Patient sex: F
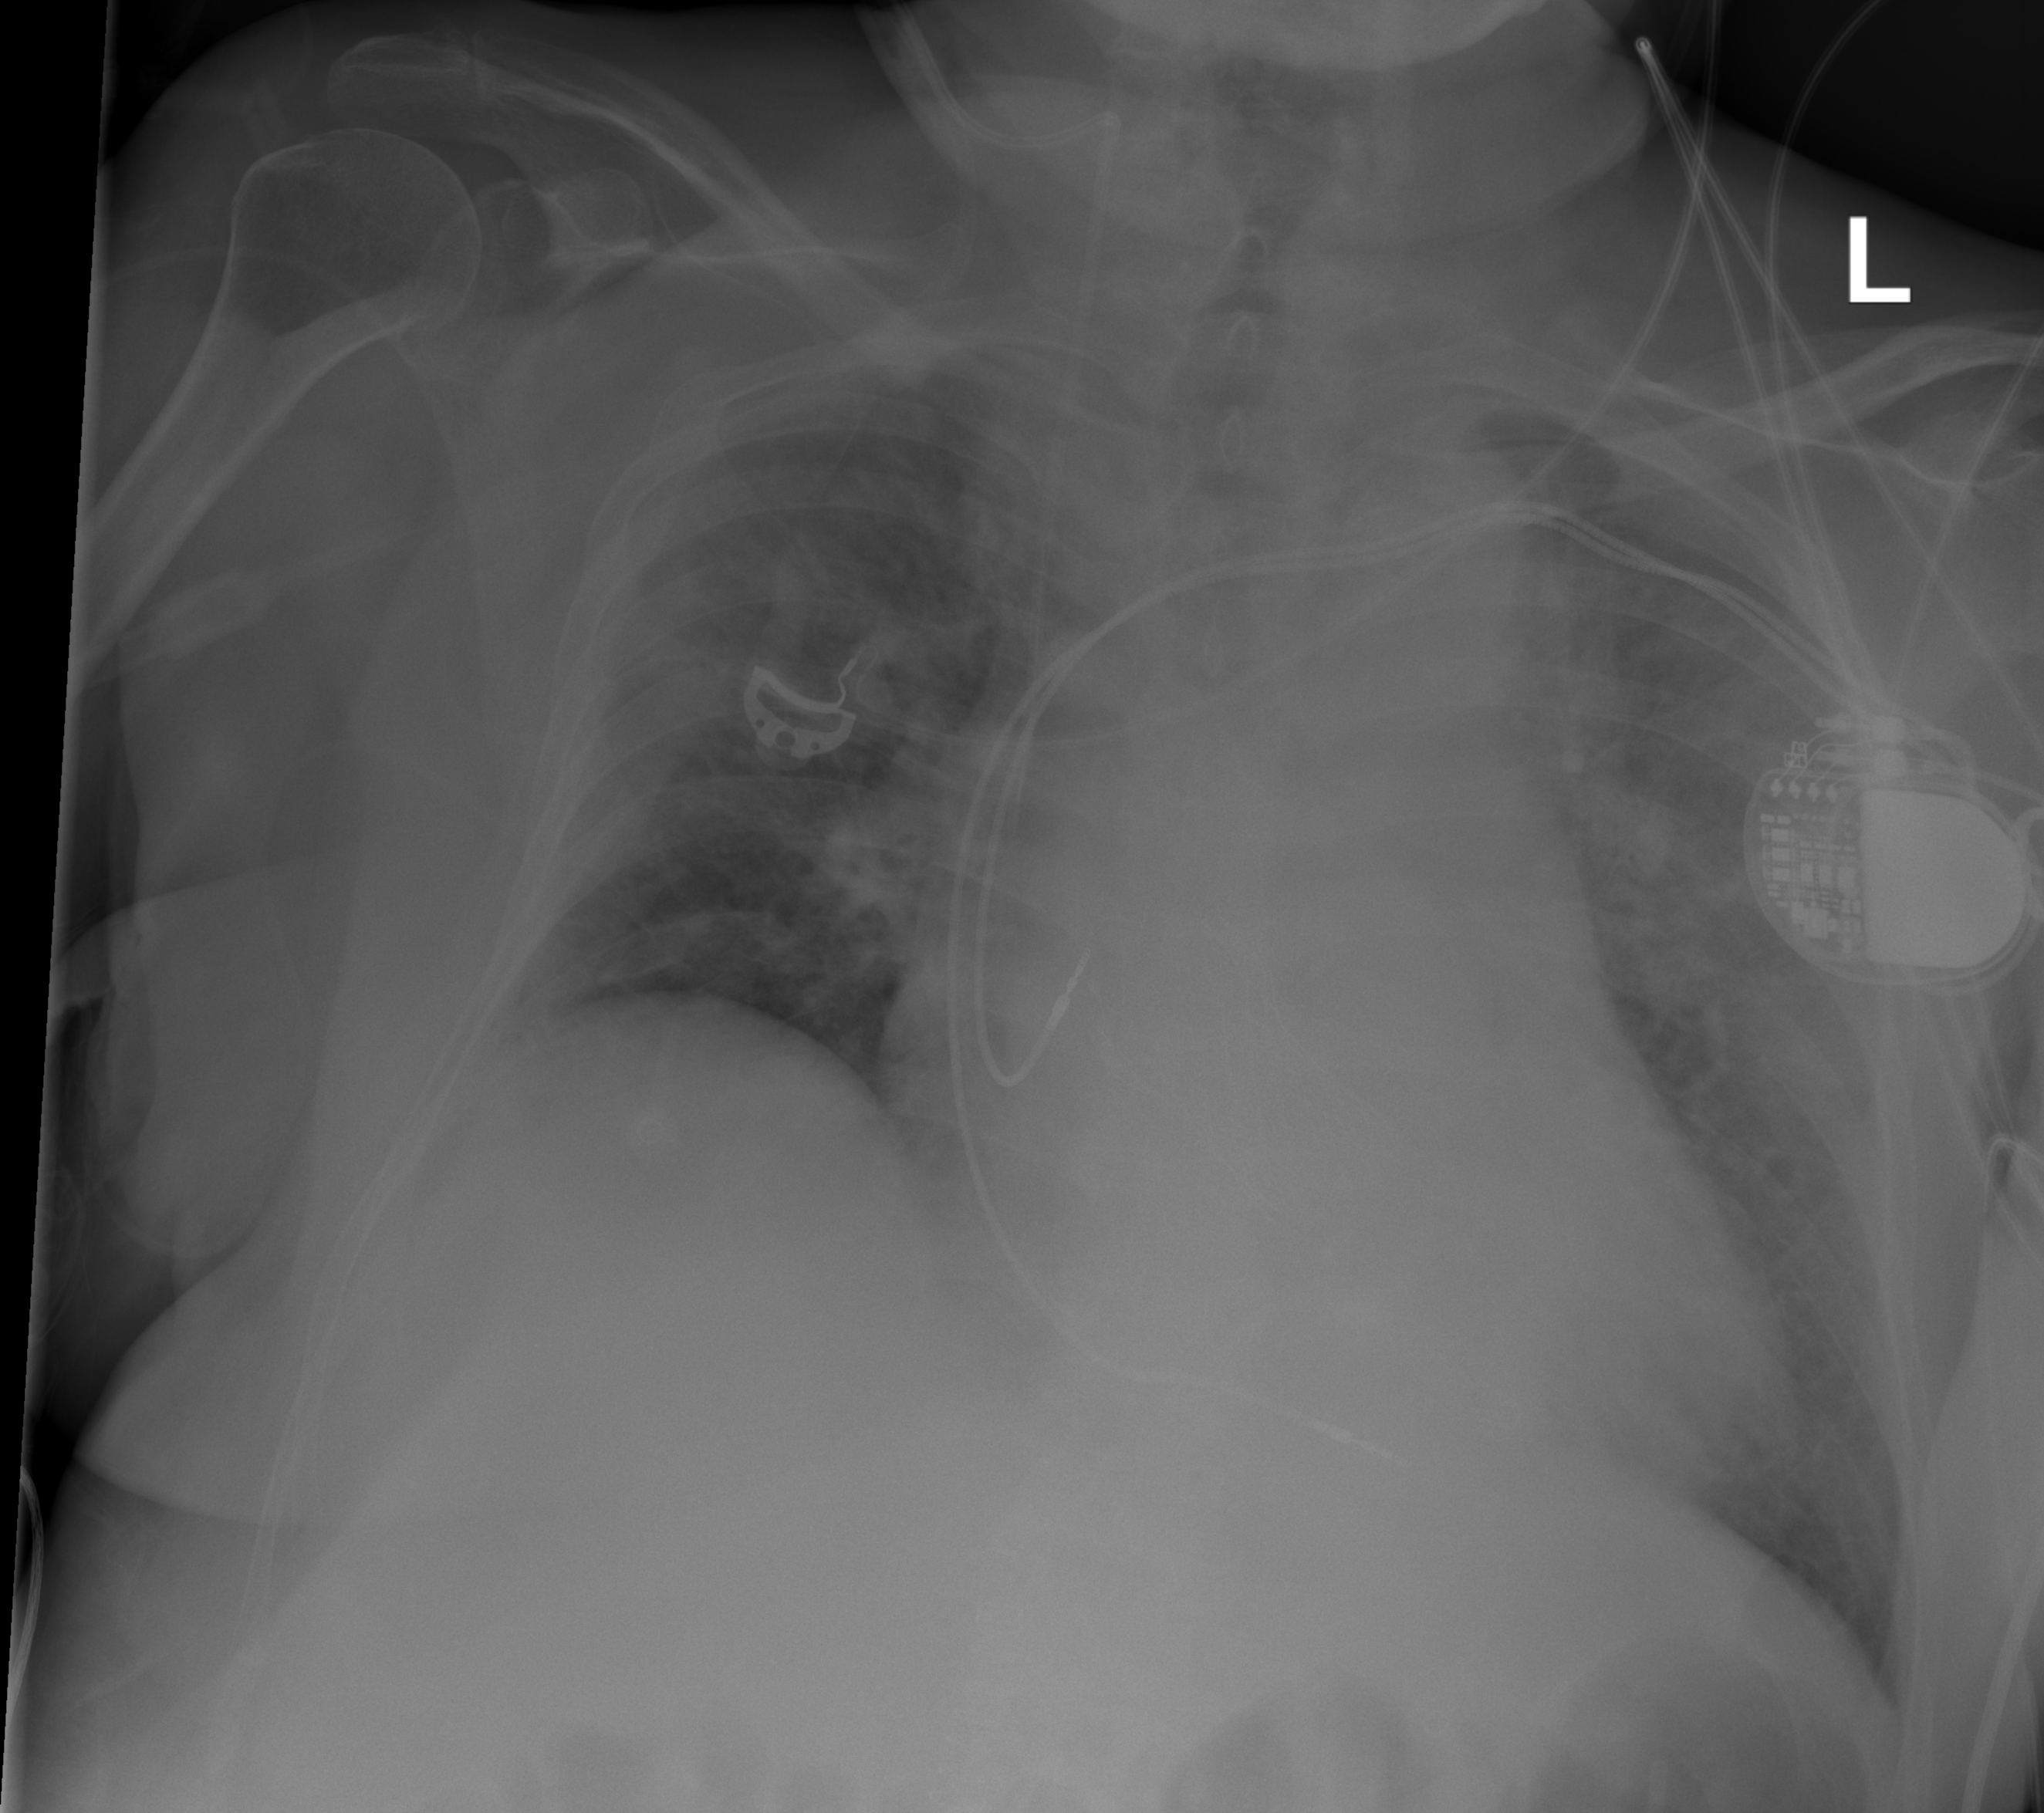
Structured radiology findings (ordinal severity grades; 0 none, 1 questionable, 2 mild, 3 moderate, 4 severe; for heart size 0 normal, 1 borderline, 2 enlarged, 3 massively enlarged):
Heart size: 2
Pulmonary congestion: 2
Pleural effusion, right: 0
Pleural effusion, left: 0
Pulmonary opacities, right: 2
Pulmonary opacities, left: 2
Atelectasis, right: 2
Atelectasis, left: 0